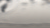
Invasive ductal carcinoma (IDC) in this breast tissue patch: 0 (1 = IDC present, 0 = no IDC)